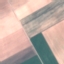
Label: AnnualCrop